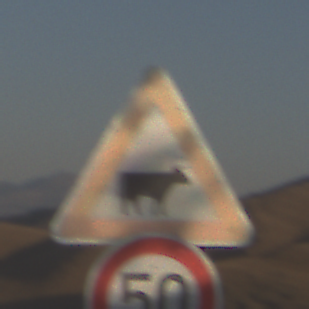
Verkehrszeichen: ViehtriebLinks
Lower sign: Geschwindigkeit50
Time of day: SunriseSunset
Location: Outdoor (Nature)
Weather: Clear
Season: NotSpecified
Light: Natural